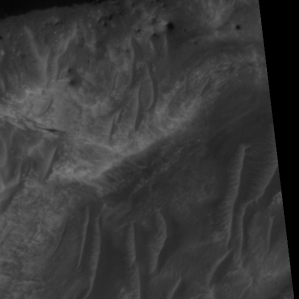
Label: non_frost